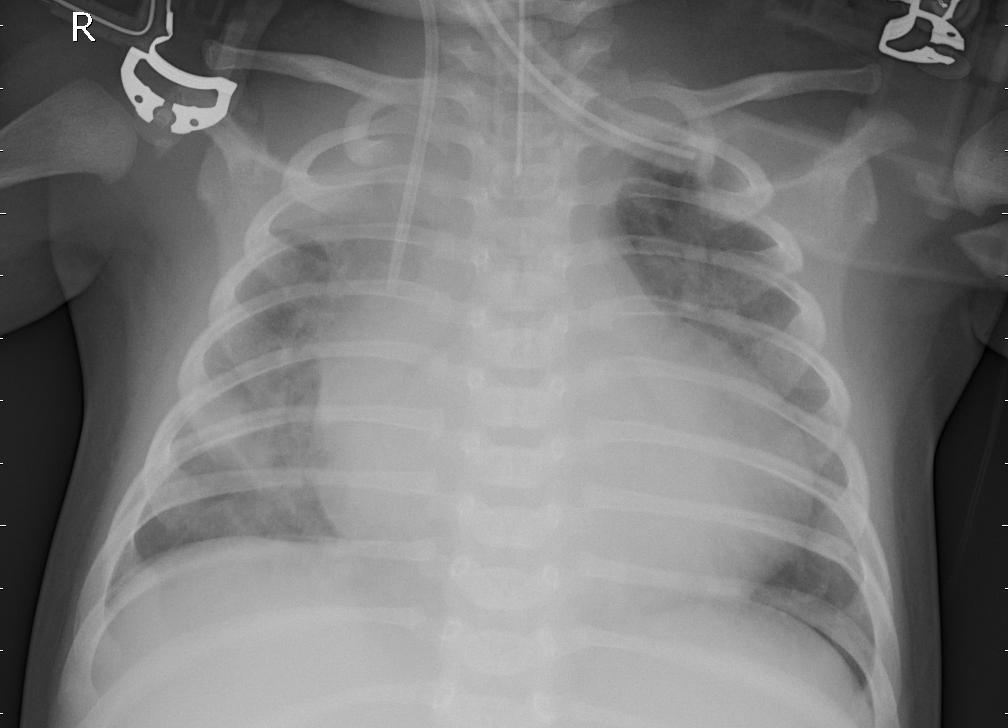
Diagnosis: PNEUMONIA